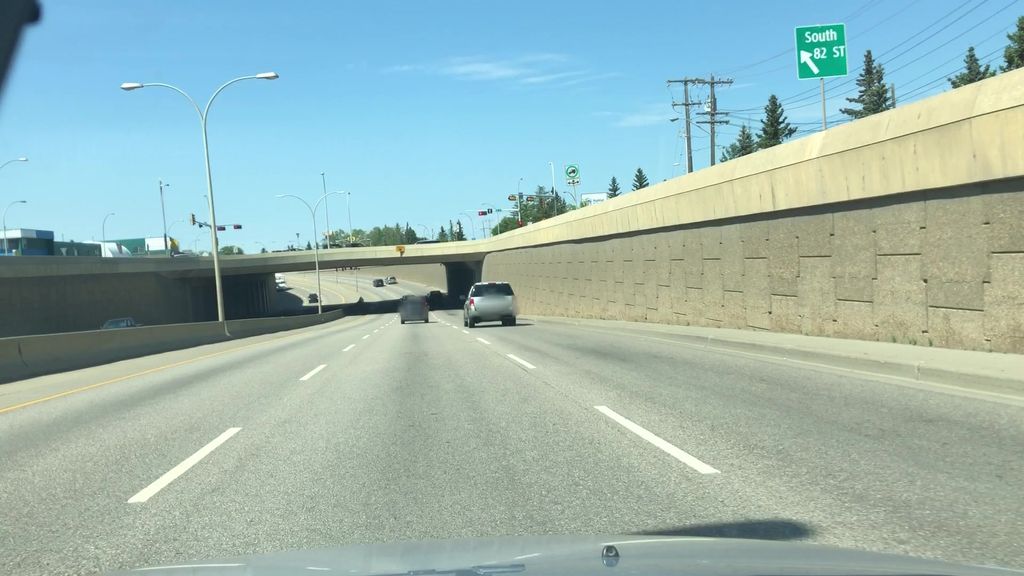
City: edmonton